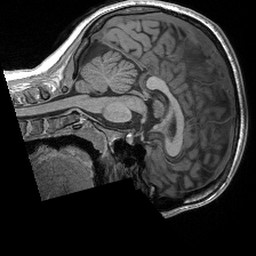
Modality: T1w
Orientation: sagittal
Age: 21
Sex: female
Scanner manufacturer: siemens
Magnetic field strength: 3 T
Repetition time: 2.4 s
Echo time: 0.00191 s